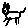
Label: cat